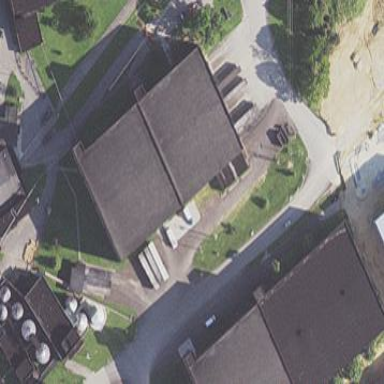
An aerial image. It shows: Building with black roof.